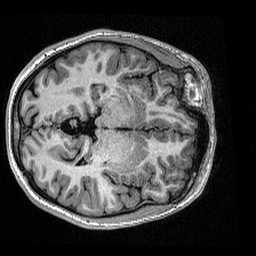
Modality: T1w
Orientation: axial
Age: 19
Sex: female
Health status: healthy
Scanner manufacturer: siemens
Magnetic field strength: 1.5 T
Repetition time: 2.73 s
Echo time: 0.00357 s